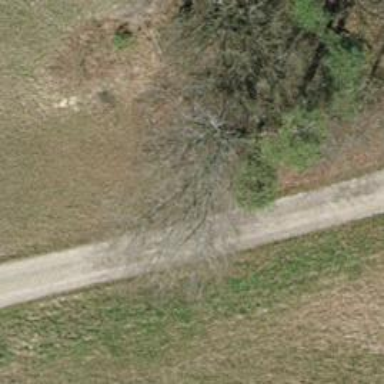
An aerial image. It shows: Pebblestone track with grade3 tracktype.